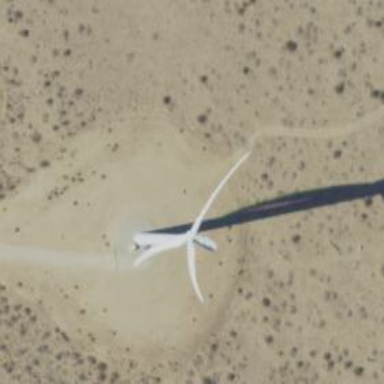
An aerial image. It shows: Wind generator powered by horizontal axis wind turbine.